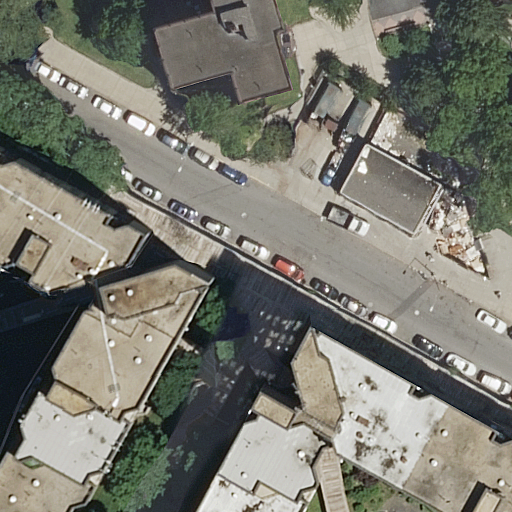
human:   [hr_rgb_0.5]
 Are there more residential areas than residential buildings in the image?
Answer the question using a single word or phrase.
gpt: no

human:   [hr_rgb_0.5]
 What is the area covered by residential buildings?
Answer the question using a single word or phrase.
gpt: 1388m2

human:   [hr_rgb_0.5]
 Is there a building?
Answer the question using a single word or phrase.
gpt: yes

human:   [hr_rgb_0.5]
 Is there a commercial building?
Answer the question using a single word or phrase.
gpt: no

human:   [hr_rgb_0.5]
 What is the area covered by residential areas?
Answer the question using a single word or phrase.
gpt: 8560m2

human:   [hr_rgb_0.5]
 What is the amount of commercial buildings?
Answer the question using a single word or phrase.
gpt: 0

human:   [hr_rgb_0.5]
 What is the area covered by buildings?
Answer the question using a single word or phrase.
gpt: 1388m2

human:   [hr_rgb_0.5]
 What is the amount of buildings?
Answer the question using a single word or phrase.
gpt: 4

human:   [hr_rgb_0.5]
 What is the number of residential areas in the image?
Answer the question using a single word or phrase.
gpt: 1

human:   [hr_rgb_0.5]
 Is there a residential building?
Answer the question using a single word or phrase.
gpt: yes

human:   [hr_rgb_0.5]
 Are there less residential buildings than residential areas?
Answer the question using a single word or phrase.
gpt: no

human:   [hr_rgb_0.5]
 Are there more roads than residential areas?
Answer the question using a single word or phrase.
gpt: yes

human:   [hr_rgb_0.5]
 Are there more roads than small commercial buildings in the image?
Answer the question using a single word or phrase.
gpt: yes

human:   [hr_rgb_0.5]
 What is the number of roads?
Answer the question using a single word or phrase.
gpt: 9

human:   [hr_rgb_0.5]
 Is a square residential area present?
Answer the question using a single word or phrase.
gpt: no

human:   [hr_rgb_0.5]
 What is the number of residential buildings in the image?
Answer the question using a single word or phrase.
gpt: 4

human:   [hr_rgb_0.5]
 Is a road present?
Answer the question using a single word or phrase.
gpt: yes

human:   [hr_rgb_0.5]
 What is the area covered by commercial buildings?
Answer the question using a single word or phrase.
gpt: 0m2

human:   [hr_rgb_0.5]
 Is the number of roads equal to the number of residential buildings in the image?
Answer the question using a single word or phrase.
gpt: no

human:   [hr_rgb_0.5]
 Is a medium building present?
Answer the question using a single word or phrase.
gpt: yes

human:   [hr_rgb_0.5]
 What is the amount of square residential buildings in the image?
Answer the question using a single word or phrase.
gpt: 0

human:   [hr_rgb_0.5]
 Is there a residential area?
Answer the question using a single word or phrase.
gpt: yes

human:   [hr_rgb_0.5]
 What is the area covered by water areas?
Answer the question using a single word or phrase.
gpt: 0m2

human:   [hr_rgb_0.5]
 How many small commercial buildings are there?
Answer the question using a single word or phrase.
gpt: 0

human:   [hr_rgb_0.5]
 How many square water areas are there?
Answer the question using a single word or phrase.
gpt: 0

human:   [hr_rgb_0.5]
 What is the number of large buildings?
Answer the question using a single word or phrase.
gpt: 1

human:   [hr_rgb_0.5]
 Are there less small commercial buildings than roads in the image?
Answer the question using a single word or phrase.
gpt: yes

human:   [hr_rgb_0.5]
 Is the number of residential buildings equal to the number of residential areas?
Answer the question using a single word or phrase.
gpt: no

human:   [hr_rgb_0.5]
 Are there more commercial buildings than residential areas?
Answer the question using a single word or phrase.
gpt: no

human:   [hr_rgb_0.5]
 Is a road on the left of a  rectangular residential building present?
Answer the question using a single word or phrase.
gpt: yes

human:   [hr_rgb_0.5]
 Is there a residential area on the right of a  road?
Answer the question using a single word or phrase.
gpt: yes

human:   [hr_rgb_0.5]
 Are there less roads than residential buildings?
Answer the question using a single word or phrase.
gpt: no

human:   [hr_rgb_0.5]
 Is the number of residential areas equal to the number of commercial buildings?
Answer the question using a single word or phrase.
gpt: no

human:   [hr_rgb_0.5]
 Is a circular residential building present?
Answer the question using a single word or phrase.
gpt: no

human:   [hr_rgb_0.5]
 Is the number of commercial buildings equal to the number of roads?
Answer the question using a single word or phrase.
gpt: no

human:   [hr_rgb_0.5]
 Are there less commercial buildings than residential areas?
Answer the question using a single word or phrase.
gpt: yes

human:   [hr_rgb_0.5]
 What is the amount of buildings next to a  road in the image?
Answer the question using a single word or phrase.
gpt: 4

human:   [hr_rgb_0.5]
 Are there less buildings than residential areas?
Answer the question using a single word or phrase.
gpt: no

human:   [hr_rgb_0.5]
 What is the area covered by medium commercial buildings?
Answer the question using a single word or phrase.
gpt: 0m2

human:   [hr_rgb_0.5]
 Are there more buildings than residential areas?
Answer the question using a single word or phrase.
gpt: yes

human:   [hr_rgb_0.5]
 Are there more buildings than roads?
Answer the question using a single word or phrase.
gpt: no

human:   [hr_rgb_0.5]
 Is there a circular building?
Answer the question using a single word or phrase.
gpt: no

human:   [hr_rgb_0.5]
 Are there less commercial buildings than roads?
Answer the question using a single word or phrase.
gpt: yes

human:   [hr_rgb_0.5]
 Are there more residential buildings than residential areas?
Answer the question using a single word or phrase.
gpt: yes

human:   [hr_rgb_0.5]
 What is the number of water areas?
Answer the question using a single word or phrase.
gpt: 0

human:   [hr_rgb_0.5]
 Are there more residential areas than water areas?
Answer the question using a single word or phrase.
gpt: yes

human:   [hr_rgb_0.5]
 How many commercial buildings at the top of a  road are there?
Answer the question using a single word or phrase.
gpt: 0

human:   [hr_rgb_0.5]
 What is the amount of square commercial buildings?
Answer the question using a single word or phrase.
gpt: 0

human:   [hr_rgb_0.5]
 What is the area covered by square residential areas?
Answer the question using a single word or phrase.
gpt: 0m2

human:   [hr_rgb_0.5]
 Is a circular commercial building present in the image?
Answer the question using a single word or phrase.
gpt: no

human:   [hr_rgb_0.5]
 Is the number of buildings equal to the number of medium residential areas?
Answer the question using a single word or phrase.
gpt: no

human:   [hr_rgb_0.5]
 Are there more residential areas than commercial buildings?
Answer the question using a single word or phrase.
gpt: yes

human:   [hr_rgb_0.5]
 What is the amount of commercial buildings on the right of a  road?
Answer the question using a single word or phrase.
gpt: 0

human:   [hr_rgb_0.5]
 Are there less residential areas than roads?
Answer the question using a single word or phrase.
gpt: yes

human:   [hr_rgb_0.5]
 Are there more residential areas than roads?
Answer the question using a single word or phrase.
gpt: no

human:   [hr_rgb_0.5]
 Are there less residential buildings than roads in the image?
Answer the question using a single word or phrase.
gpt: yes

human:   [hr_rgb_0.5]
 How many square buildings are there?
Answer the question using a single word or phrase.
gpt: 0

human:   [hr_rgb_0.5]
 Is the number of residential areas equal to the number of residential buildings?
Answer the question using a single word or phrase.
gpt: no

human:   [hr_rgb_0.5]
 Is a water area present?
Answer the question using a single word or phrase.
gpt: no

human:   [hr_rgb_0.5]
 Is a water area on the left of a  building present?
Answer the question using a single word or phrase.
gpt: no

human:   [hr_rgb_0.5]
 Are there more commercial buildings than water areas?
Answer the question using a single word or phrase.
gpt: no

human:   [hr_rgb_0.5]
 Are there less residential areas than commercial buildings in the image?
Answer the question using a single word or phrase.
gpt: no

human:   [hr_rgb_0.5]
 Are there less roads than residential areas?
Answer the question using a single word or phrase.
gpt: no

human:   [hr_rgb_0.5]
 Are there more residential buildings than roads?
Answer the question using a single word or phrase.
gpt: no